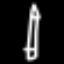
Label: pencil